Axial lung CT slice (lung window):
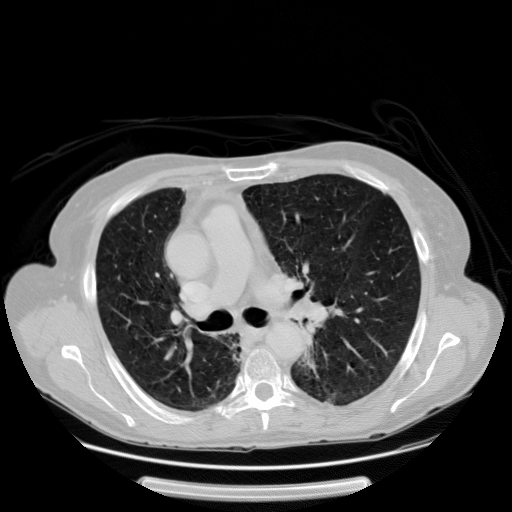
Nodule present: no